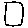
Label: square